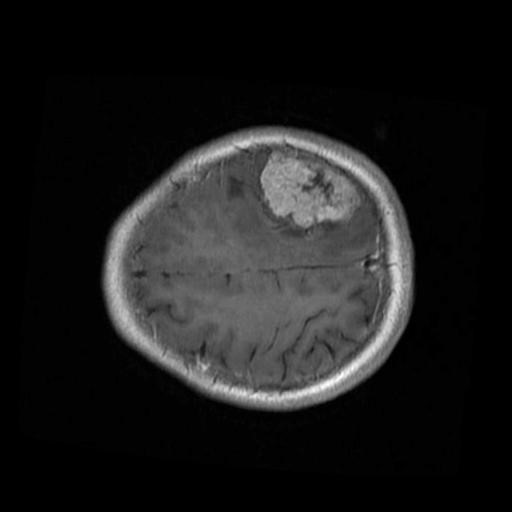
Label: brain_menin